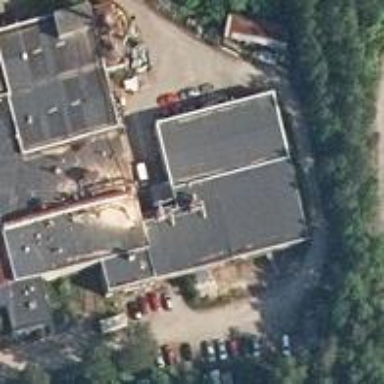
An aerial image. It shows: Industrial building.